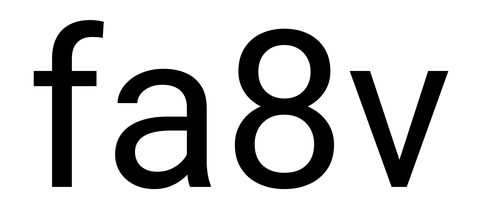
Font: Roboto_Regular